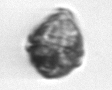
Label: Kryptoperidinium_triquetrum